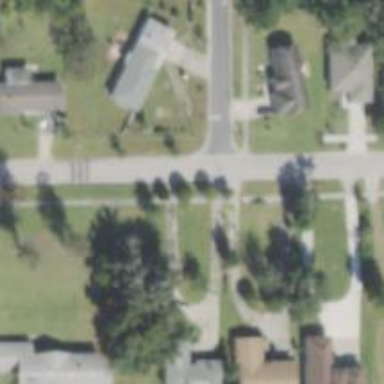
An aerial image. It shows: Residential road with asphalt surface and sidewalk on the left.